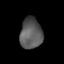
Tissue: skin
Cell type: Epithelial cells
Senescence score: 0.7482
Nuclear area (px): 673
Mean DAPI intensity: 89.727